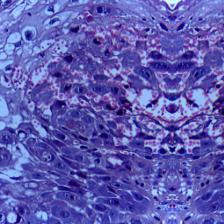
Diagnosis: OSCC